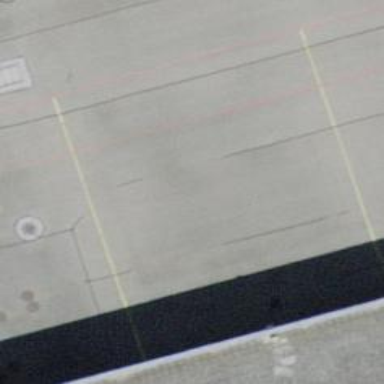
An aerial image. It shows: Airport parking position.